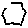
Label: hexagon